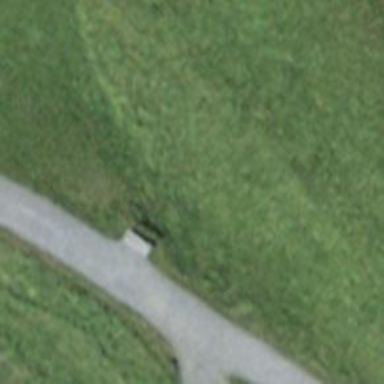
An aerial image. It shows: Bench.